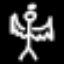
Label: angel